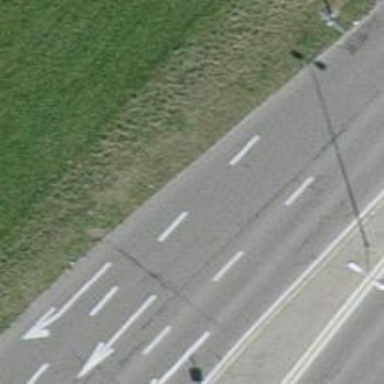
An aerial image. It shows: Road with traffic signals.